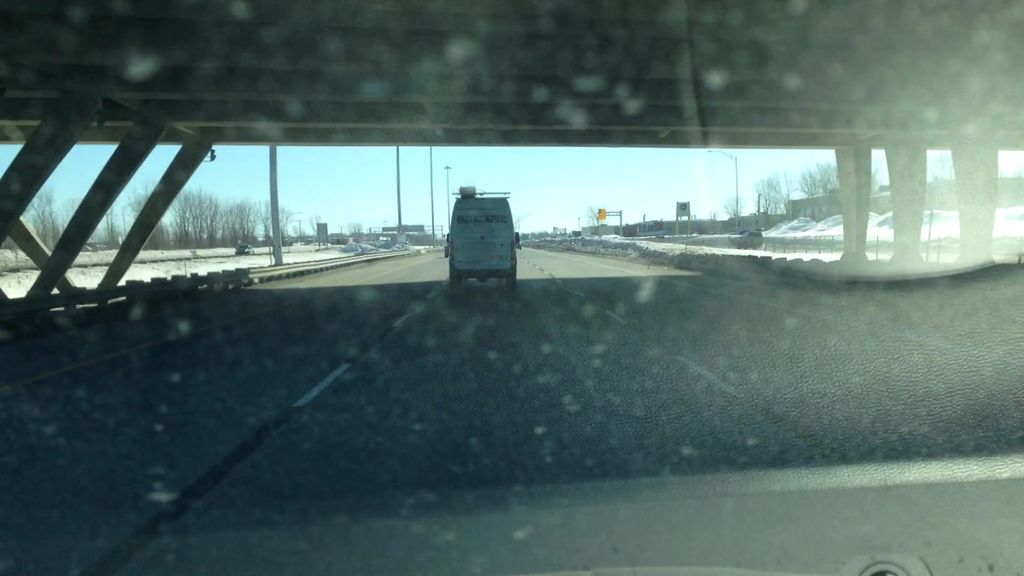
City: montreal